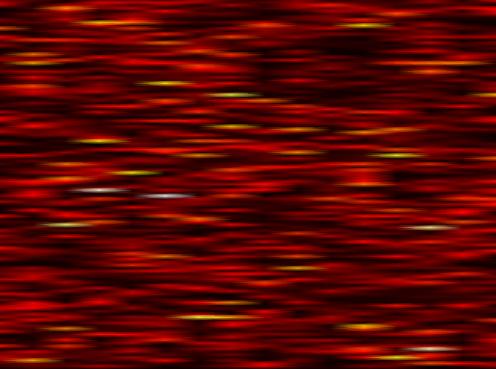
Label: UFMC